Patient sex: M
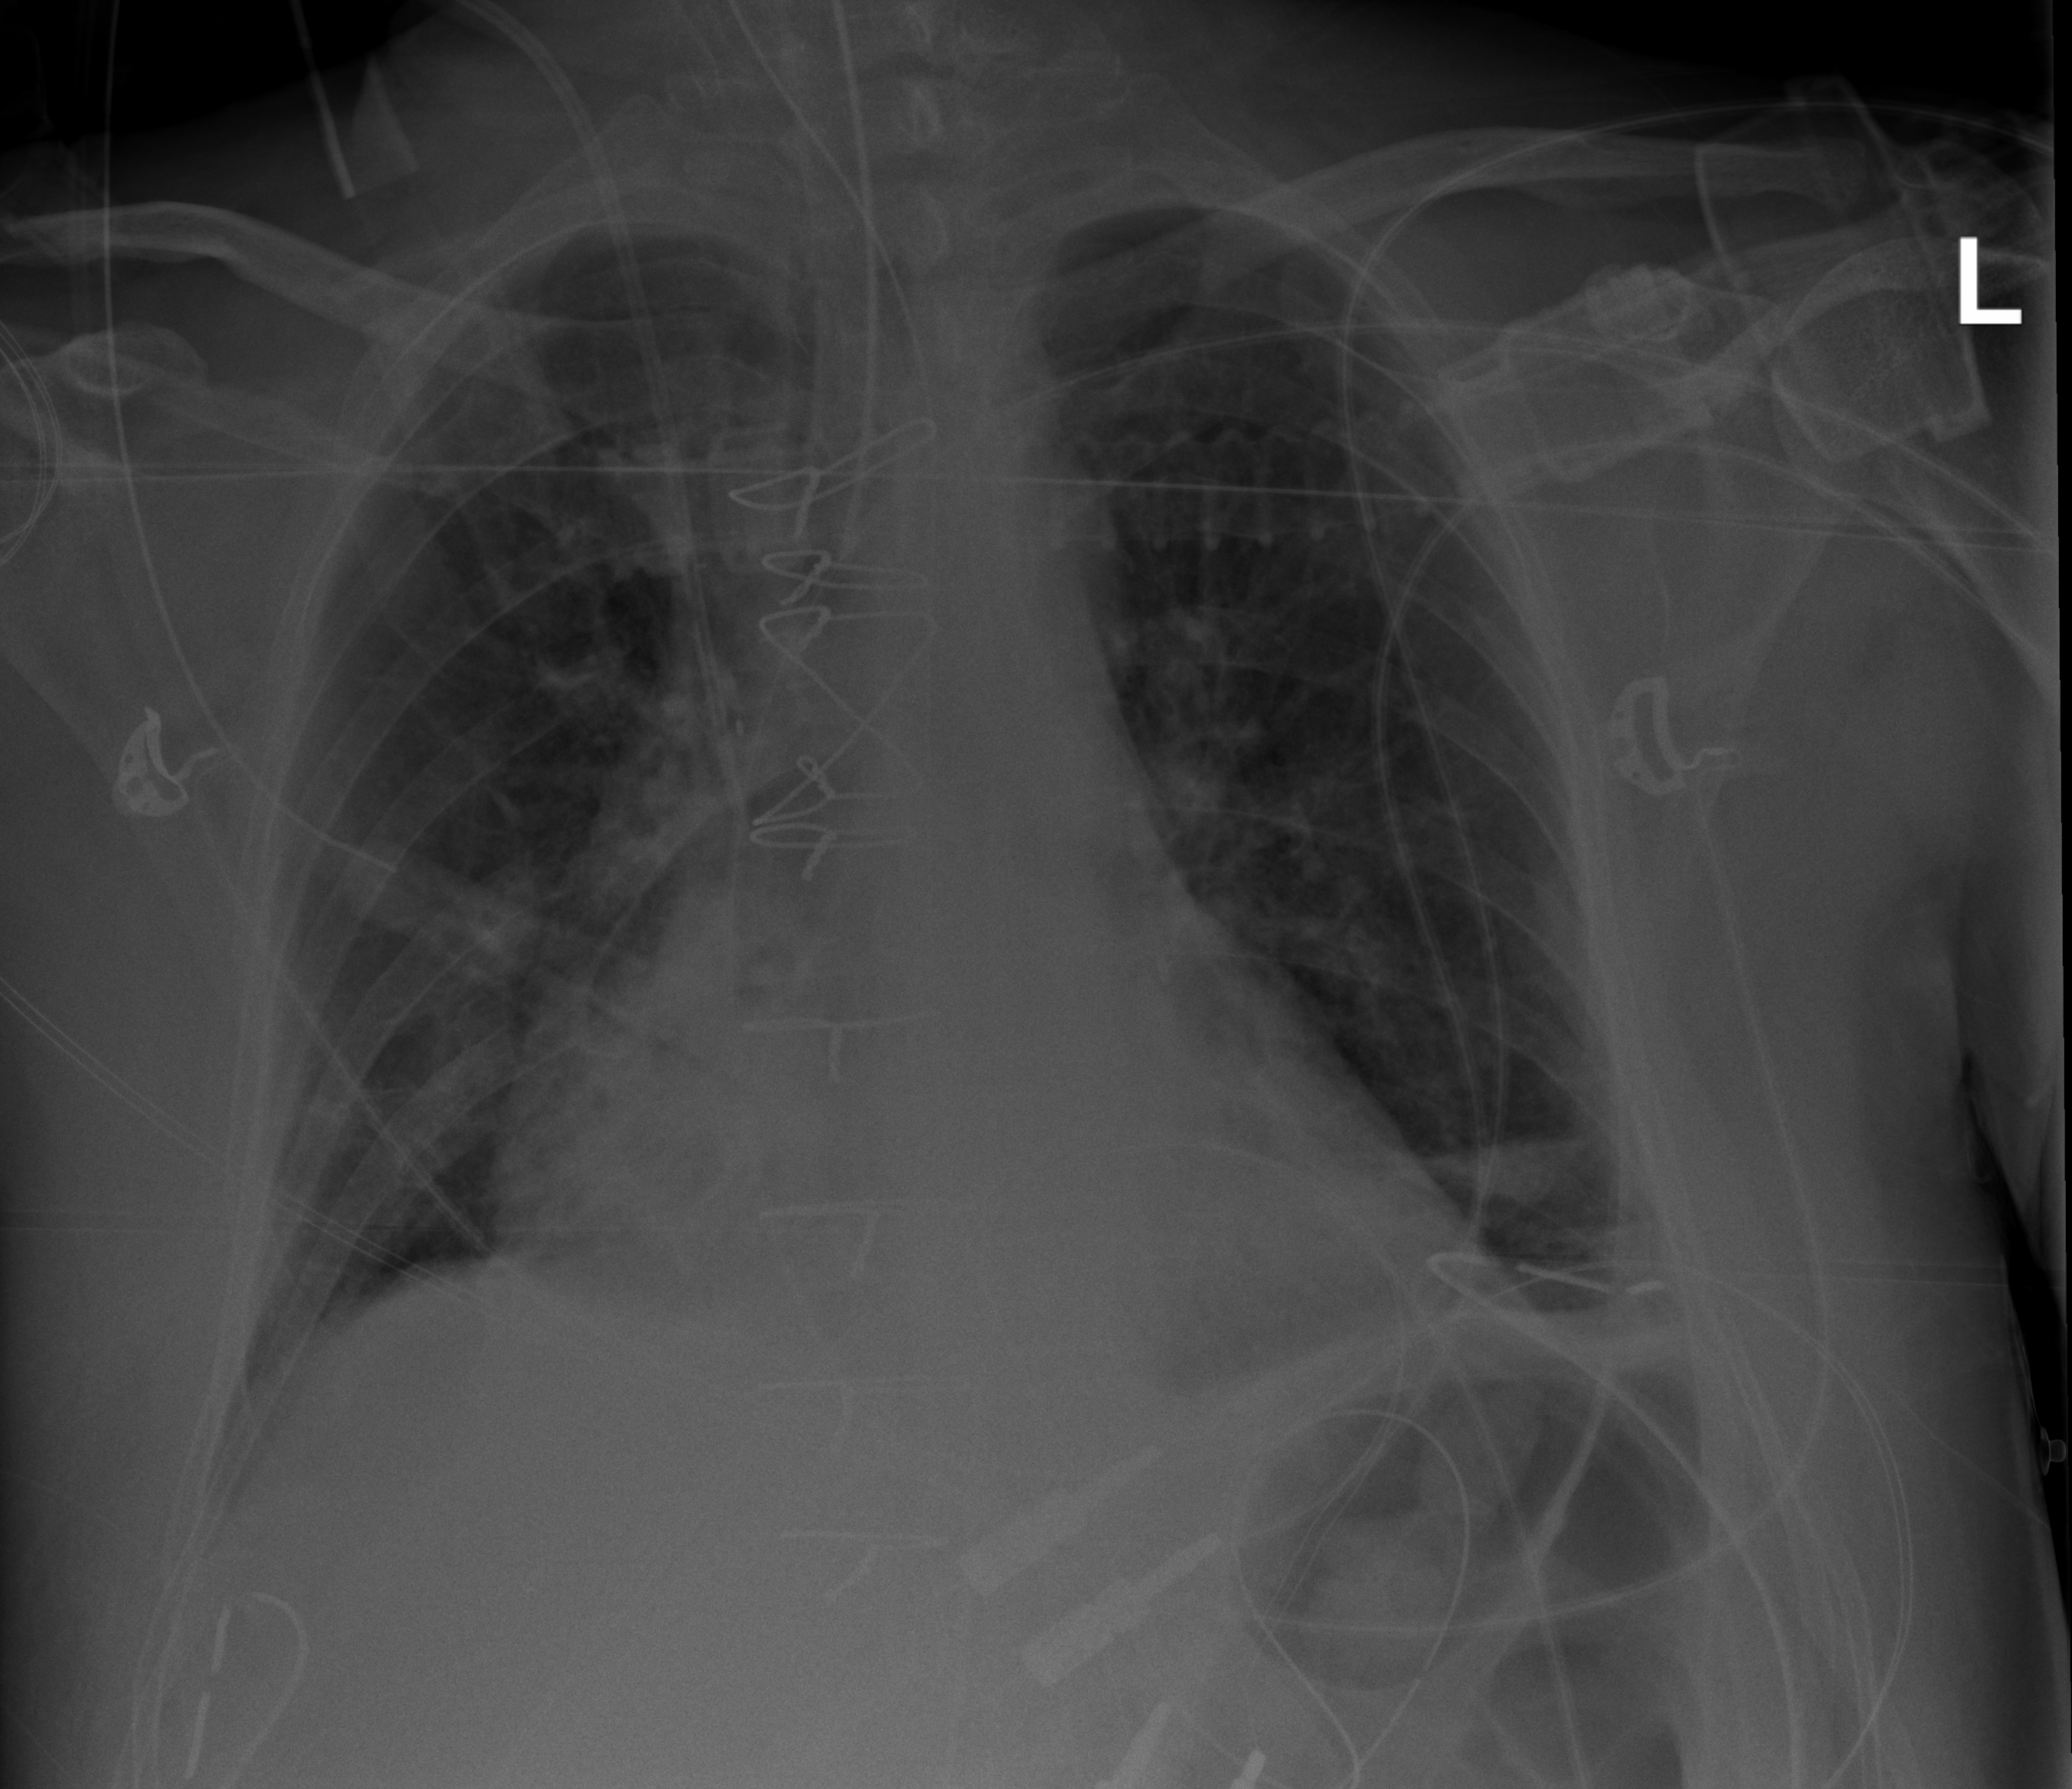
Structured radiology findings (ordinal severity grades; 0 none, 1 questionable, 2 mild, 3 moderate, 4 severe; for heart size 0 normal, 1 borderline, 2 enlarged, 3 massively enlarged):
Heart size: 2
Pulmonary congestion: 2
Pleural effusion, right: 2
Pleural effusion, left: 2
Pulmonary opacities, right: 2
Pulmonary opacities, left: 2
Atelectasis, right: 2
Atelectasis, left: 2